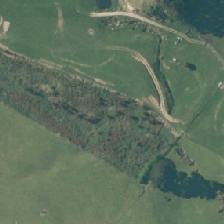
Land cover: harvested_forest